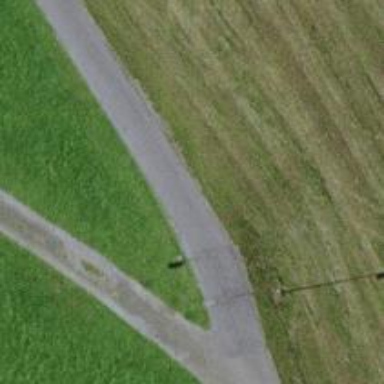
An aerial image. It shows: Asphalt track with grade1 surface suitable for agricultural vehicles.